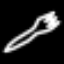
Label: fork